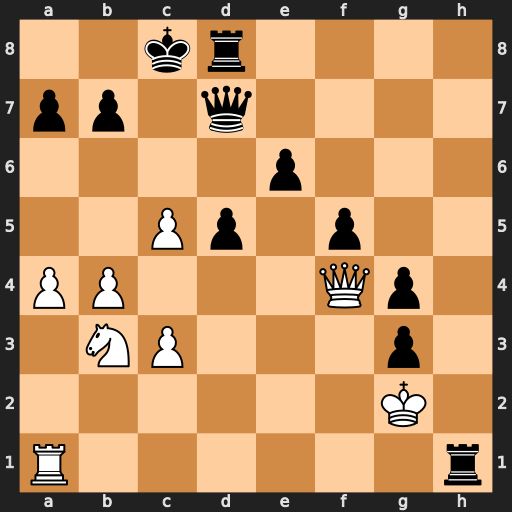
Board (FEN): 2kr4/pp1q4/4p3/2Pp1p2/PP3Qp1/1NP3p1/6K1/R6r
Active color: w
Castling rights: -
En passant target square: -
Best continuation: Rxh1 d4 Nxd4 Qd5+ Kg1